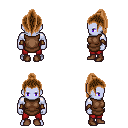
a pixel art fantasy rpg character, male body template, dark elf, purple skin, brown tunic, red pants, brown long topknot hairstyle, leather bracers, brown shoes, four views (front, back, left, right), 2x2 character sprite sheet, small pixel art, hard edges, no anti-aliasing